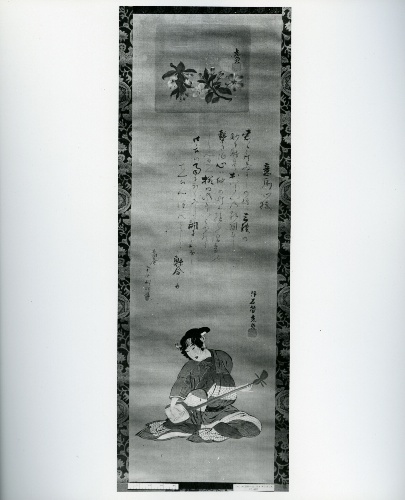
Artist: Suga Mitsusada
Artist bio: 1738–1806
Date: 18th–19th century
Object type: Hanging scroll
Classification: Paintings
Medium: Hanging scroll; ink and color on silk
Culture: Japan
Period: Edo period (1615–1868)
Dimensions: 40 x 12 3/16 in. (101.6 x 30.9 cm)
Department: Asian Art
Credit line: Charles Stewart Smith Collection, Gift of Mrs. Charles Stewart Smith, Charles Stewart Smith Jr., and Howard Caswell Smith, in memory of Charles Stewart Smith, 1914
Accession year: 1914
Repository: Metropolitan Museum of Art, New York, NY
Tags: Musical Instruments|Women